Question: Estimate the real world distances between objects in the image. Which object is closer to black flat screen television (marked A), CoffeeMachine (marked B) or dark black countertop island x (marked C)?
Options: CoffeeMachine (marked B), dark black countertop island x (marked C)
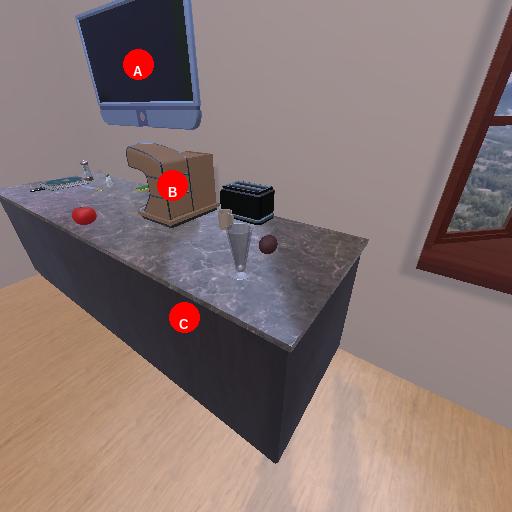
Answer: CoffeeMachine (marked B)